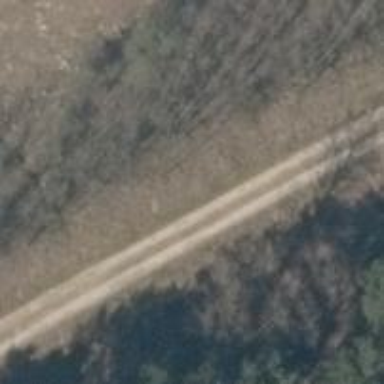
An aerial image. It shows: Track with grade 4 tracktype.